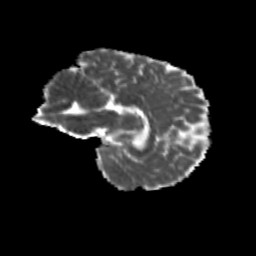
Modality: MD
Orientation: sagittal
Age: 13
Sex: female
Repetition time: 9.512 s
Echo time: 0.089 s